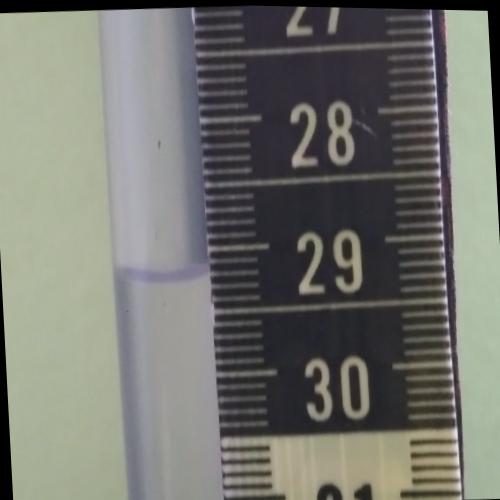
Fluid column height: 29.2 cm